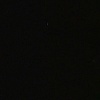
Label: space